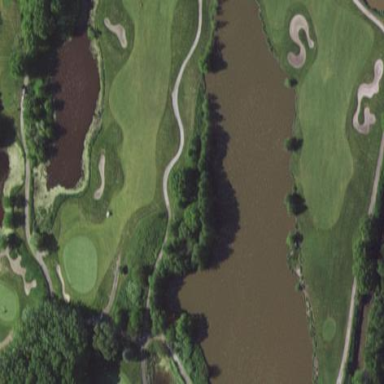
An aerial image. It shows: Water hazard on golf course. The hazard is natural water feature.